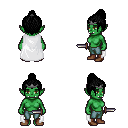
a pixel art fantasy rpg character, female body template, orc, green skin, white cape, teal pants, black short topknot hairstyle, iron tiara, brown shoes, dagger, four views (front, back, left, right), 2x2 character sprite sheet, small pixel art, hard edges, no anti-aliasing